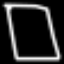
Label: square